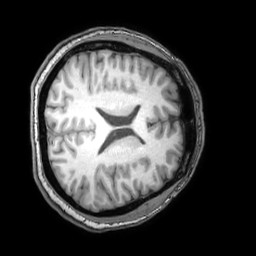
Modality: T1w
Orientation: axial
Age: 41
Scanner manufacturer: philips
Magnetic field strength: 3 T
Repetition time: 0.007 s
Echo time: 0.003501 s